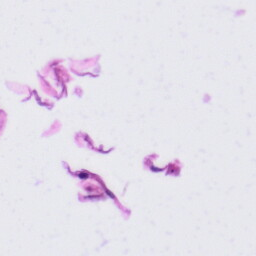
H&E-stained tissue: Tonsil